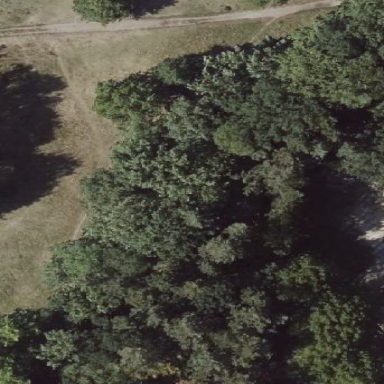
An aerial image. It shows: Mixed leaf woodland.